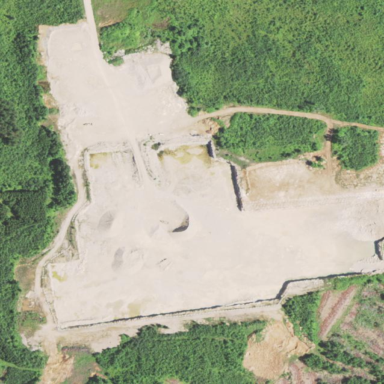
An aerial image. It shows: Quarry area.